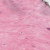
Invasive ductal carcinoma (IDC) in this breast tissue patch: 0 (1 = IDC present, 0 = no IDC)